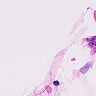
Metastatic tissue present: no